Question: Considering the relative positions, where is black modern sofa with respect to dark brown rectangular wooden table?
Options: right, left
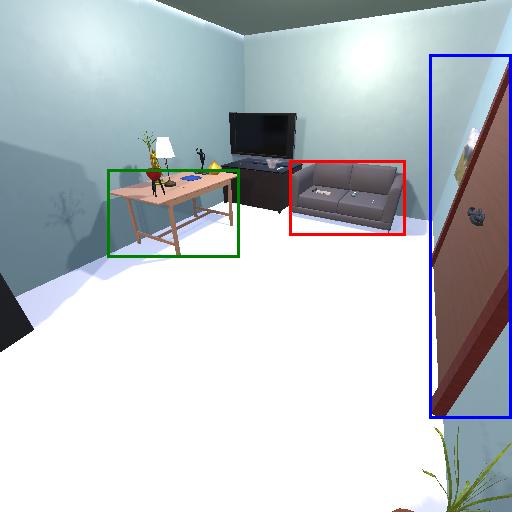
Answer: right